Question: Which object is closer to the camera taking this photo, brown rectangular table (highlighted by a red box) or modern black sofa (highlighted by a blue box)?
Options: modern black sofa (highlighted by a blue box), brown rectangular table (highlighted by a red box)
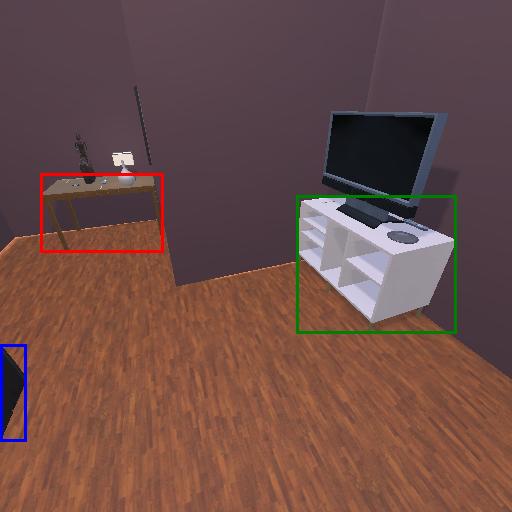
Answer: modern black sofa (highlighted by a blue box)